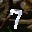
Label: 7